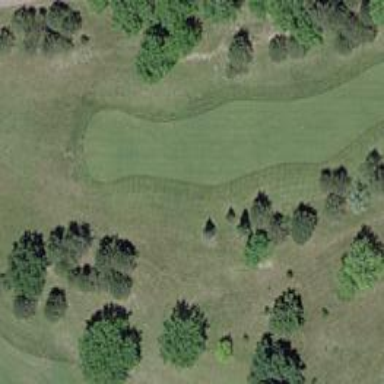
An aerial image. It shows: View of golf hole.